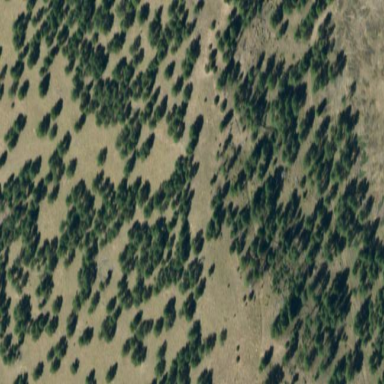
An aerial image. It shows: Evergreen woodland featuring needle-leaved trees.